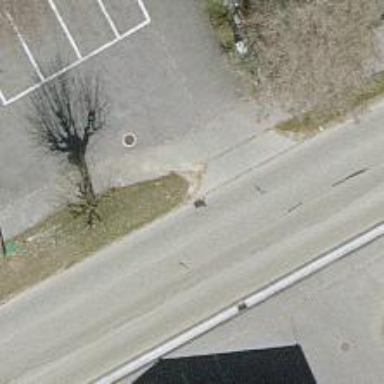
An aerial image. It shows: Asphalt footway.